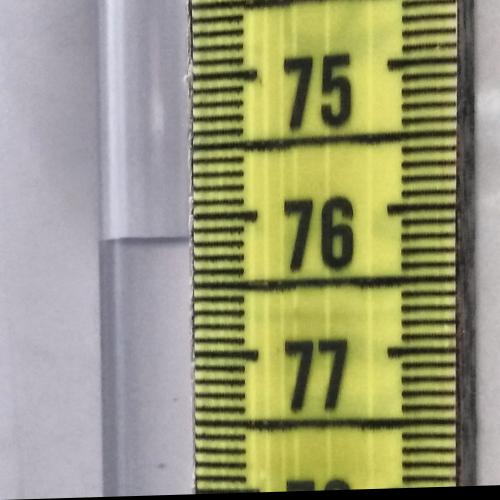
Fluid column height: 76.2 cm